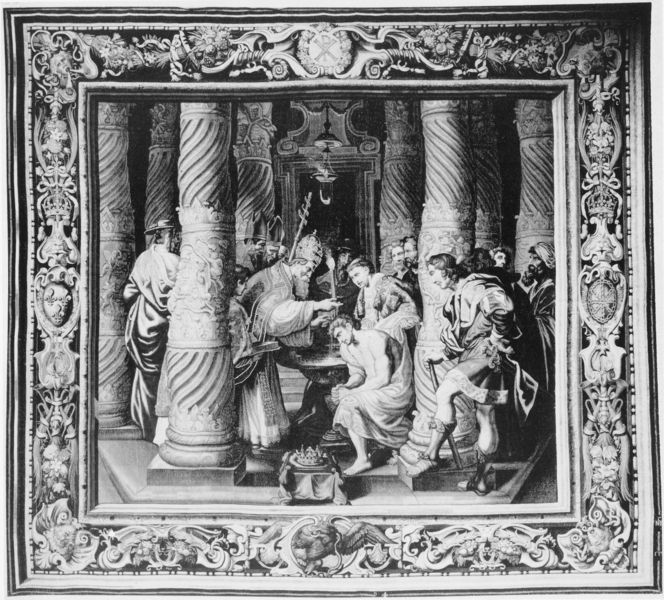
Titel: Teppichzyklus: Geschichte von „Konstantin der Große“
Künstler: Peter Paul Rubens
Schlagwörter: blätter, gemälde, gruppe, vogel, wasser, menschen, grau, lampe, männer, schwarz, säulen, tür, weiss, blüten, bart, barock, bibel, falten, rahmen, geistlicher, personen, krone, stab, bischof, gefolge, papst, ornamente, stufe, stufen, sandalen, barfuss, kreuz, becken, schwarz-weiß, kardinal, gedreht, wappen, sandale, priester, mönch, tiara, tempel, taufe, kurvig, tonsur, taufbecken, taufen, kreuzstab, bischoff, wapen